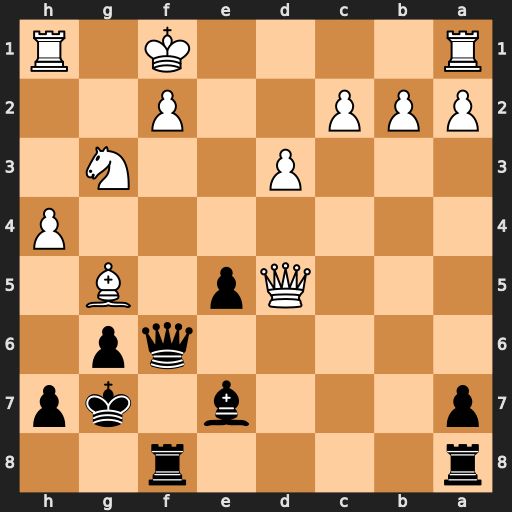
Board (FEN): r4r2/p3b1kp/5qp1/3Qp1B1/7P/3P2N1/PPP2P2/R4K1R
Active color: b
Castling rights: -
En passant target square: -
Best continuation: Qxf2#